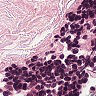
Metastatic tissue present: no